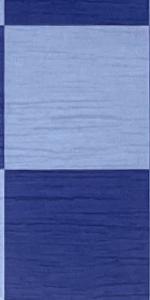
Label: Empty